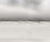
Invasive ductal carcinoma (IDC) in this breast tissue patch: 0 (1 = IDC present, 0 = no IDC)